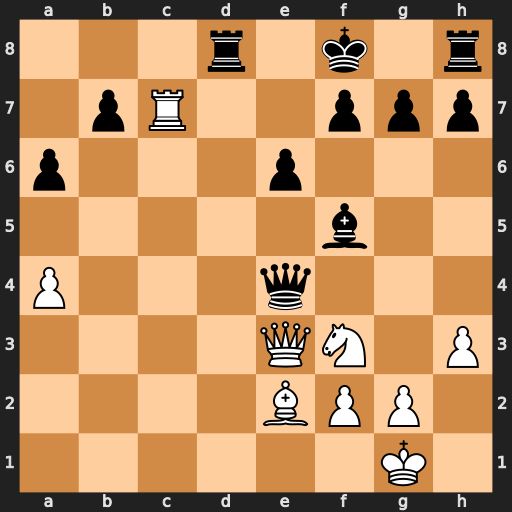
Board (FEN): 3r1k1r/1pR2ppp/p3p3/5b2/P3q3/4QN1P/4BPP1/6K1
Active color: w
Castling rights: -
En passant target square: -
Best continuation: Qc5+ Kg8 Rc8 h6 Rxd8+